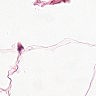
Metastatic tissue present: no